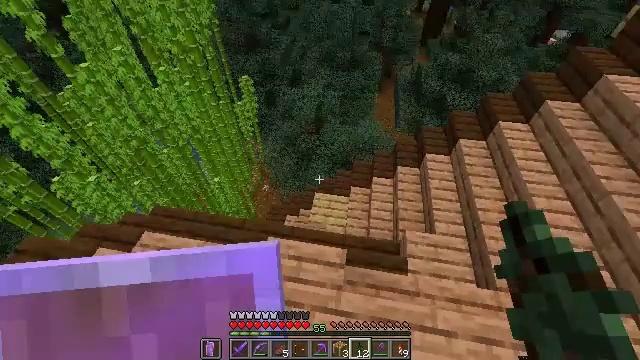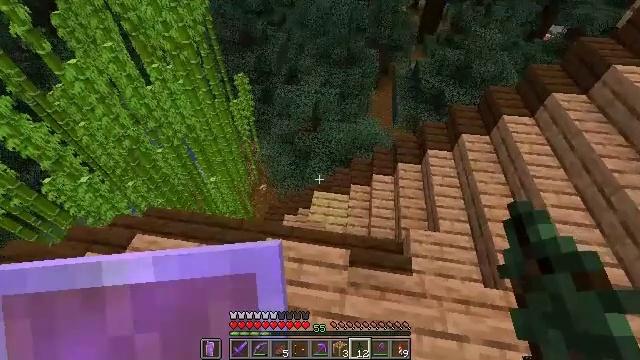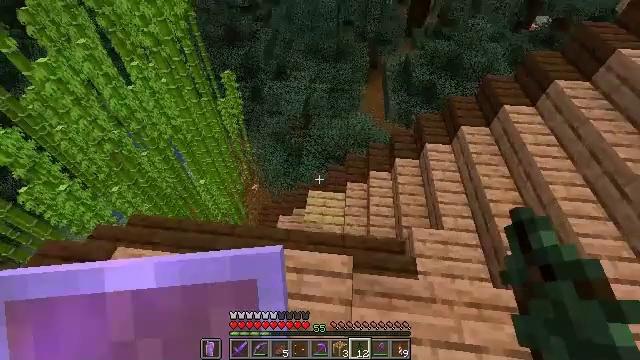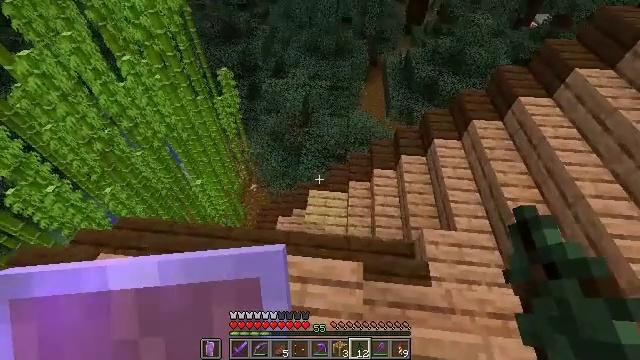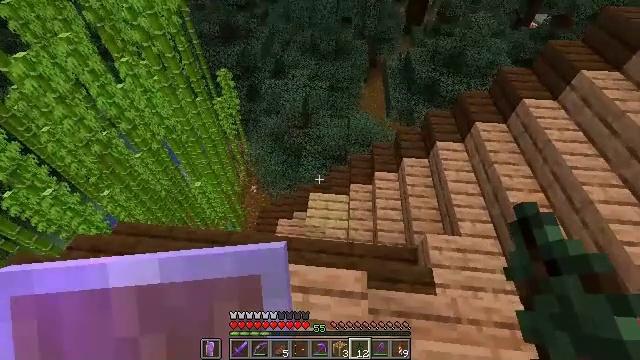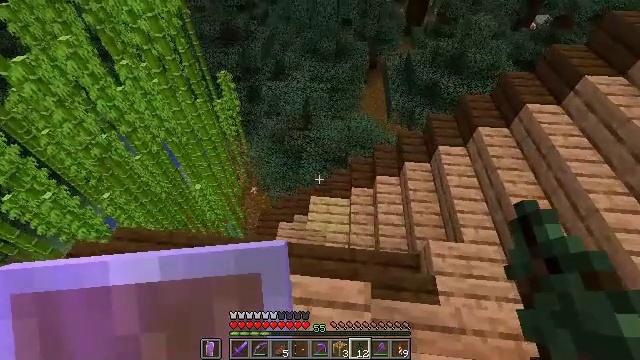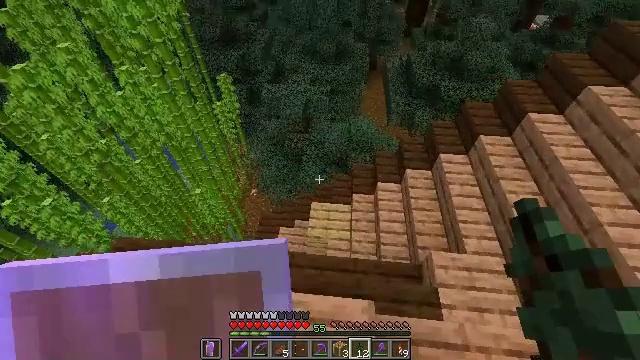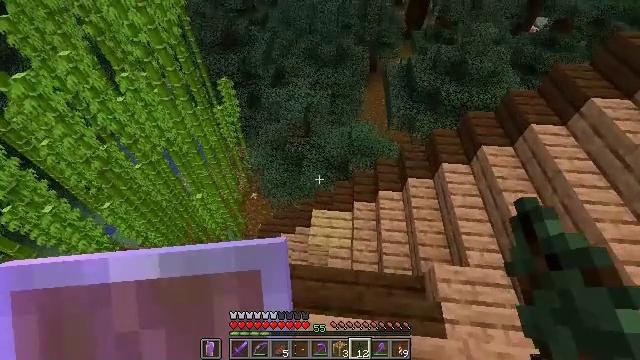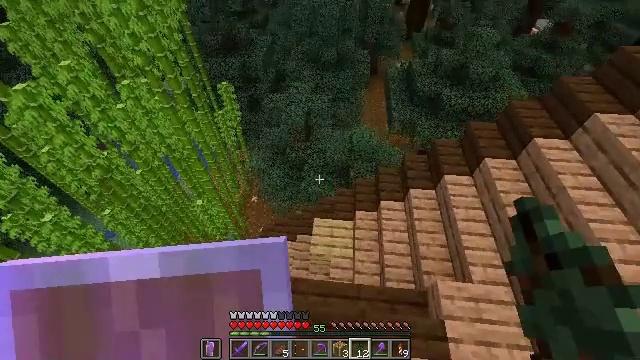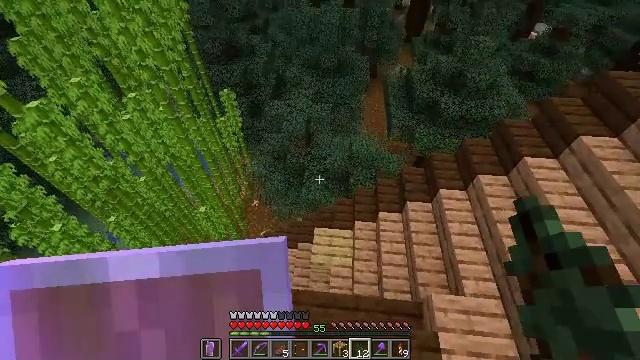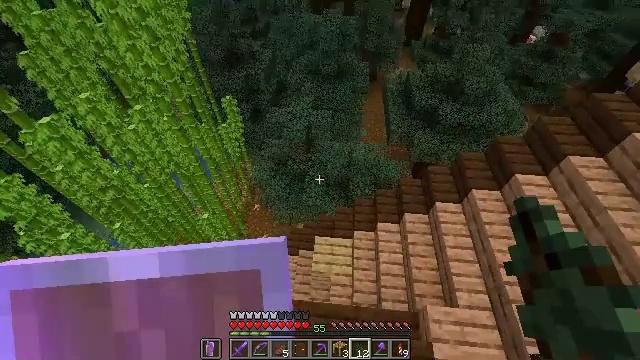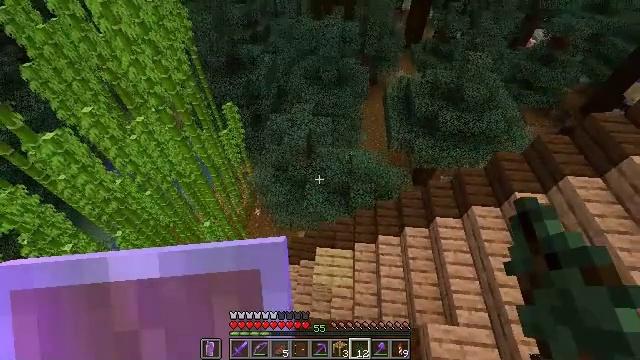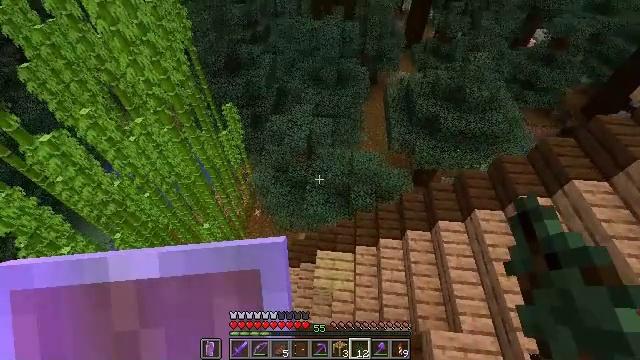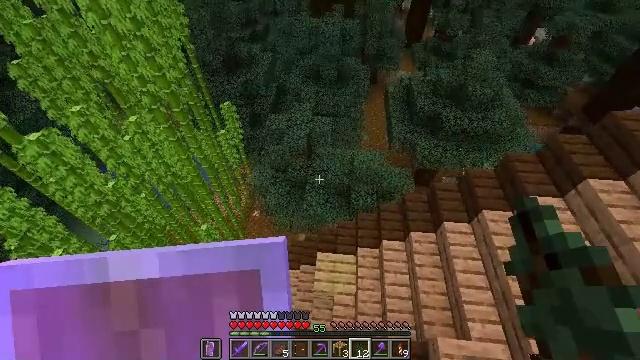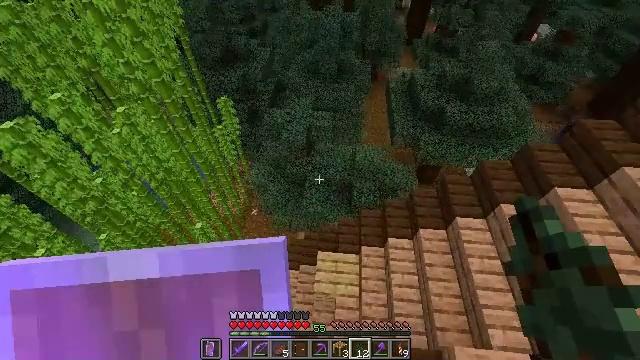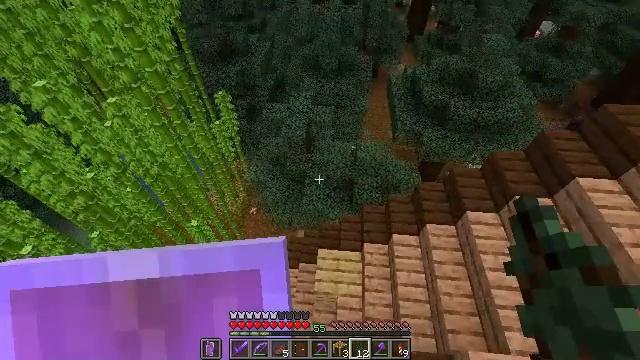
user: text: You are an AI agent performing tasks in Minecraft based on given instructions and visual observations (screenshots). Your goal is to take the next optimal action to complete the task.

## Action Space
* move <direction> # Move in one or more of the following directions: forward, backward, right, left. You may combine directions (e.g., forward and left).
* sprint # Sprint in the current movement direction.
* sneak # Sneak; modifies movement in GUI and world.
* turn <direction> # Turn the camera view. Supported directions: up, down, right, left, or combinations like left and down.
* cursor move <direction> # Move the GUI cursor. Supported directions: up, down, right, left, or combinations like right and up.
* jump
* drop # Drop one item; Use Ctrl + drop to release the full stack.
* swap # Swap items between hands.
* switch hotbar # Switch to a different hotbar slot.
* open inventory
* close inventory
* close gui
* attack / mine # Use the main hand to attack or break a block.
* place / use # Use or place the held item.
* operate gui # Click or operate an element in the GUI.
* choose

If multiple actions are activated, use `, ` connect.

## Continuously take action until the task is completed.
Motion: motion action
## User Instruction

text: Mine the brown shulker box.
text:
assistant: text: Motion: move forward
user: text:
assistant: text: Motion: move forward, turn right, jump
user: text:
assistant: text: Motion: move forward, jump
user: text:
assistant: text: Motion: move forward, jump
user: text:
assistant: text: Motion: move forward
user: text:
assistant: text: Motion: move forward
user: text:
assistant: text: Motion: move forward
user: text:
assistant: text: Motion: move forward
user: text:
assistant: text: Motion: move forward
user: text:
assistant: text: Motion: move forward
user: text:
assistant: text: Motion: no_op
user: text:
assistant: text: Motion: no_op
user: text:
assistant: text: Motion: no_op
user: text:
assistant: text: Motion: no_op
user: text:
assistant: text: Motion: no_op
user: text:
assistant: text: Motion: no_op
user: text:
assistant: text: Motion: no_op
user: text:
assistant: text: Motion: no_op
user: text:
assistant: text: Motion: no_op
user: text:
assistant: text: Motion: no_op
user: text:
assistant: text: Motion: turn right
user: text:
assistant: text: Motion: turn right
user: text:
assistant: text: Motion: turn right and down
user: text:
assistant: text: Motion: turn right and down
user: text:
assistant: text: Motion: turn right and down
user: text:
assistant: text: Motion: no_op
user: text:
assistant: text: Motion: no_op
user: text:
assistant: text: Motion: no_op
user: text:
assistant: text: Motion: turn left
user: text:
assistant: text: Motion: no_op